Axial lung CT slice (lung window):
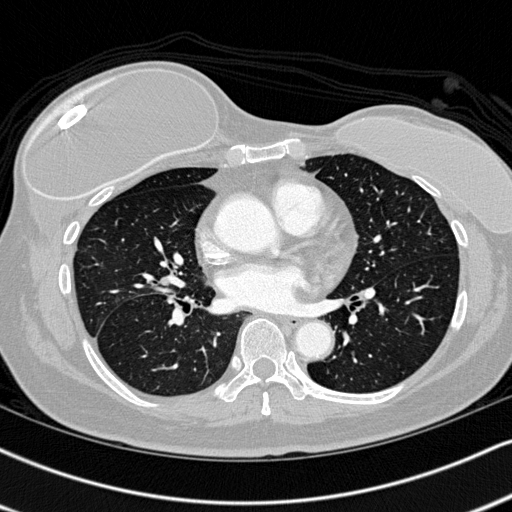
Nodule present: no